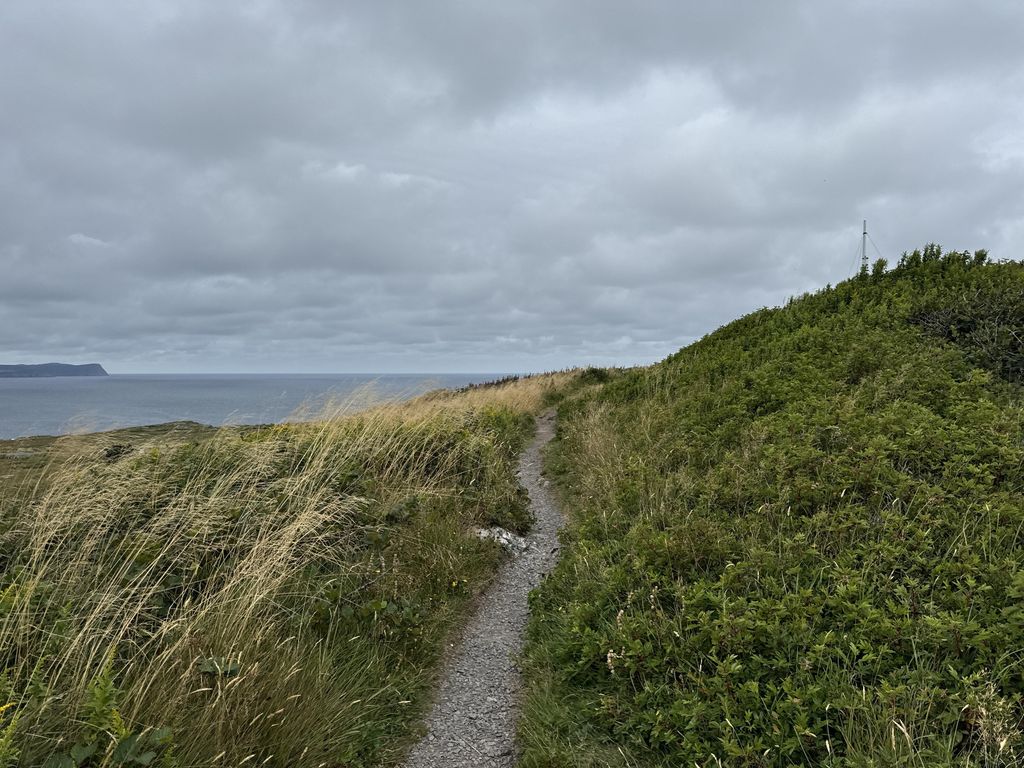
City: st_johns